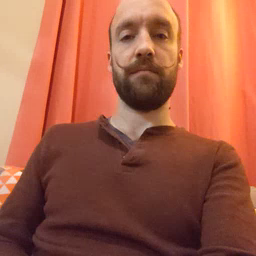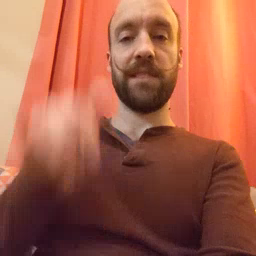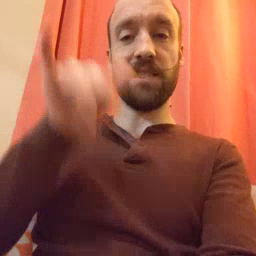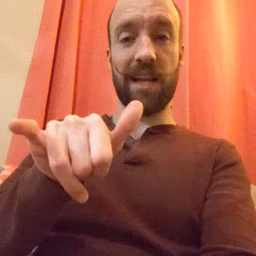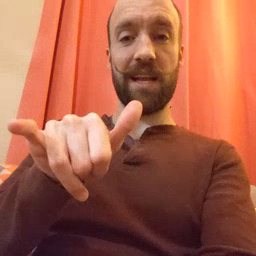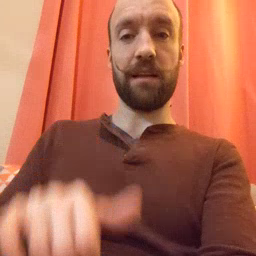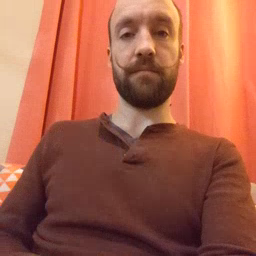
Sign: stay